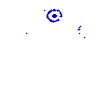
Particle: proton